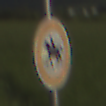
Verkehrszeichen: VerbotReiter
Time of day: MorningAfternoon
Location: Outdoor (Nature)
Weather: PartlyCloudy
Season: NotSpecified
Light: Natural